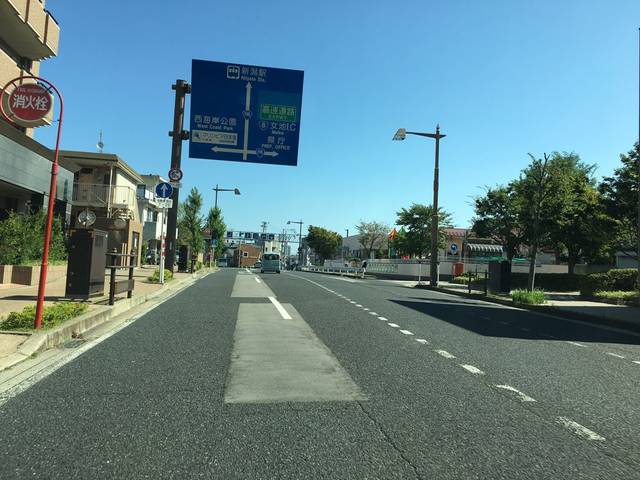
Region: Japan
Coordinates: 37.909, 139.018